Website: apple
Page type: billing-address
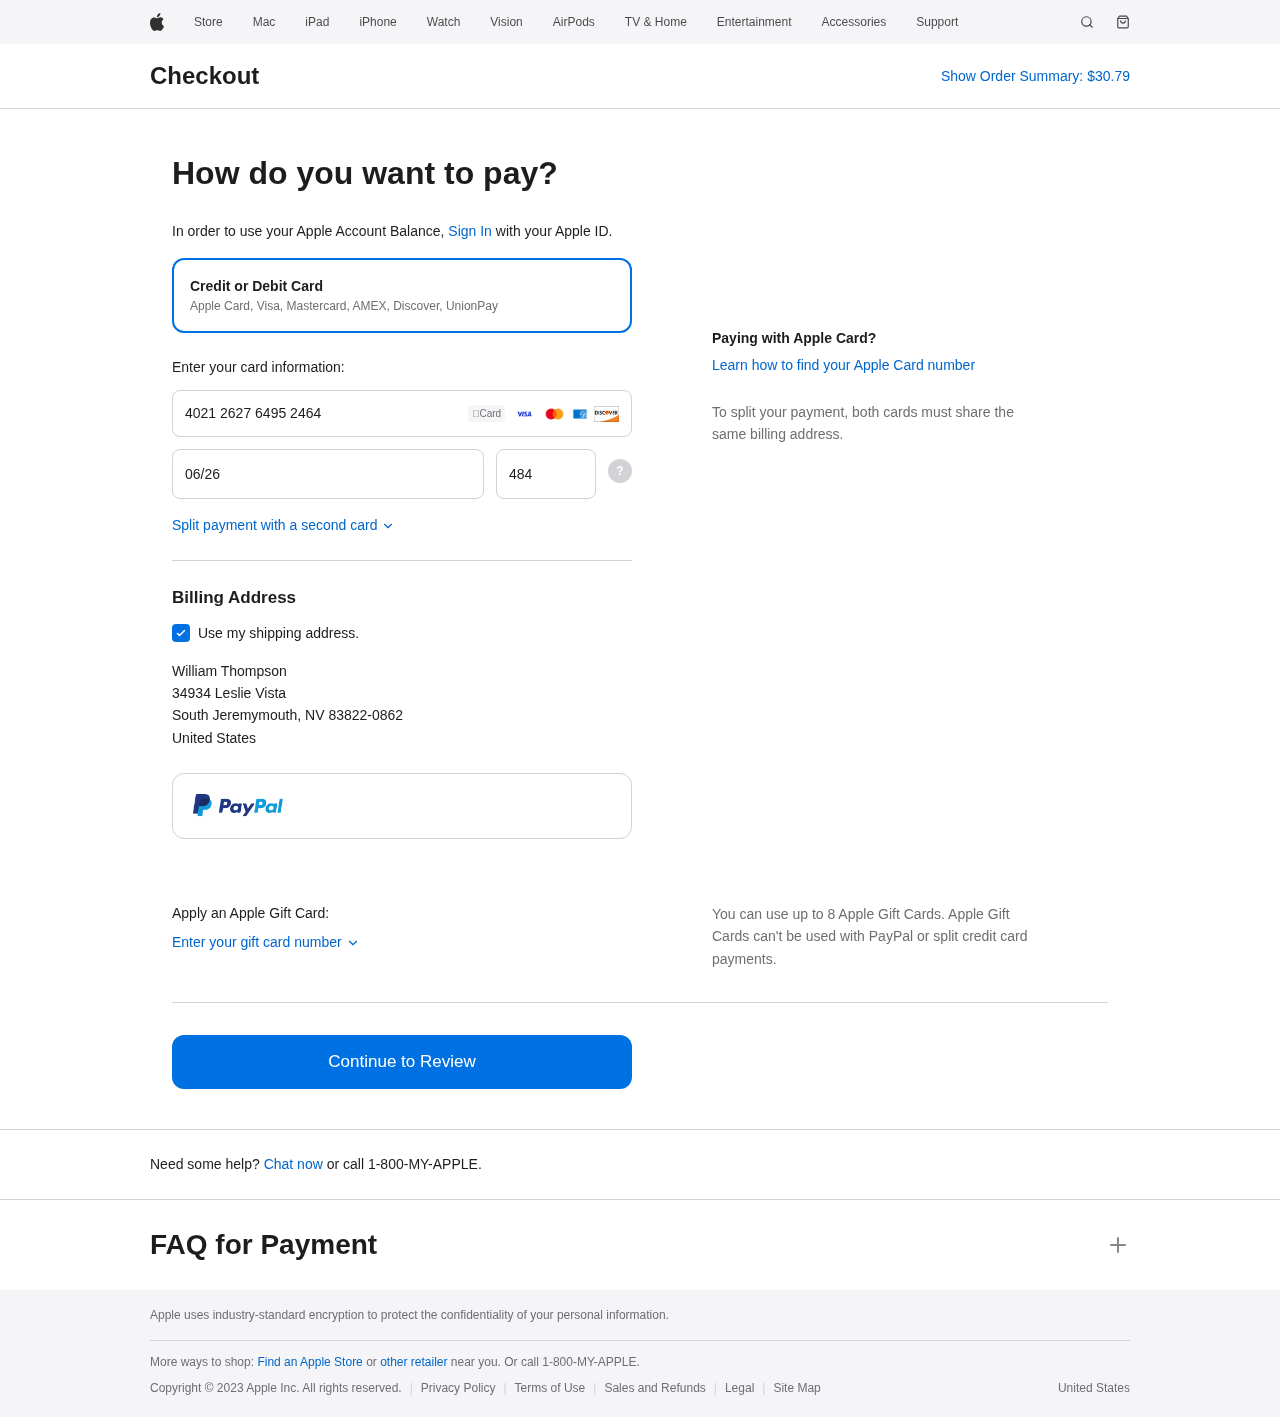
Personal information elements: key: PII_CARD_CVV
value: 484
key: PII_CARD_EXPIRY
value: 06/26
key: PII_CARD_NUMBER
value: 4021 2627 6495 2464
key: PII_CITY
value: South Jeremymouth
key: PII_COUNTRY
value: United States
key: PII_FULLNAME
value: William Thompson
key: PII_POSTCODE_FULL
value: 83822-0862
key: PII_STATE_ABBR
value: NV
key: PII_STREET
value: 34934 Leslie Vista
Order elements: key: ORDER_TOTAL
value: $30.79